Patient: sex F, age 58
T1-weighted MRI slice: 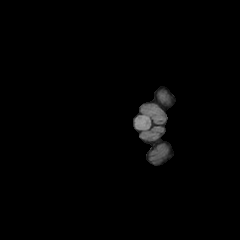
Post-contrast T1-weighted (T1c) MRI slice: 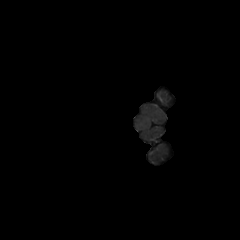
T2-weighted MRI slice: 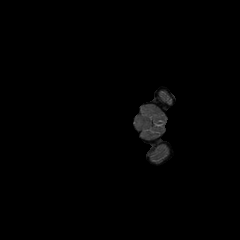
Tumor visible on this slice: no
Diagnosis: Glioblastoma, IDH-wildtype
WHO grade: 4